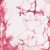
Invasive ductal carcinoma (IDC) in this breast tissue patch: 0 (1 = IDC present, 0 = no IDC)